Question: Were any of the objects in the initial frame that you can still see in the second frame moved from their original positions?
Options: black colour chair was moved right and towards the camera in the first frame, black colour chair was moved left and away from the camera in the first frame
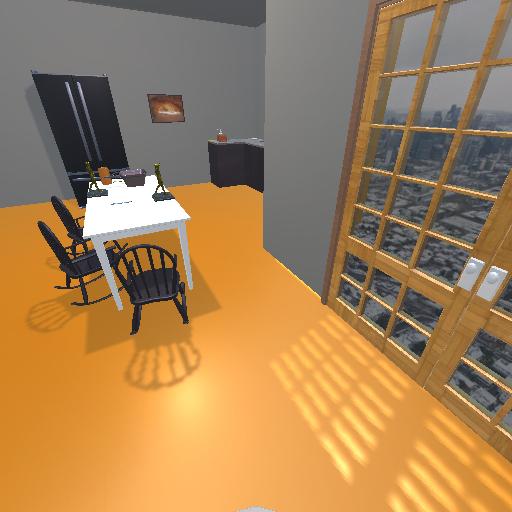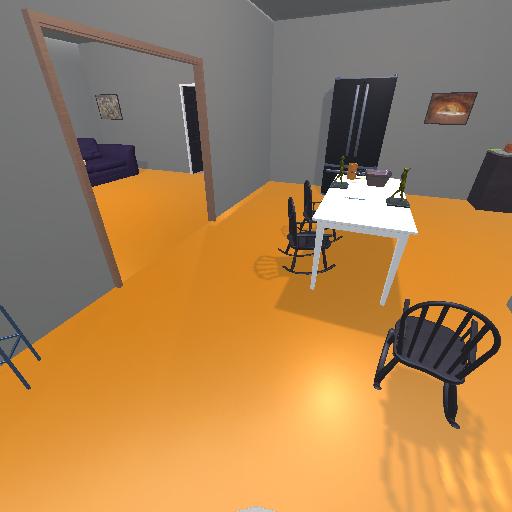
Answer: black colour chair was moved right and towards the camera in the first frame